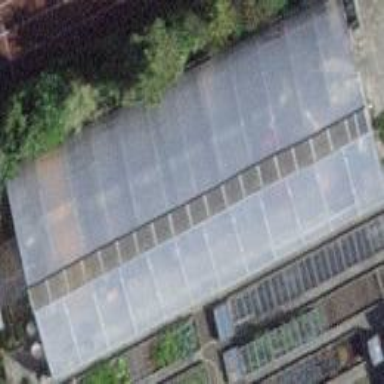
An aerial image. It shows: Greenhouse.